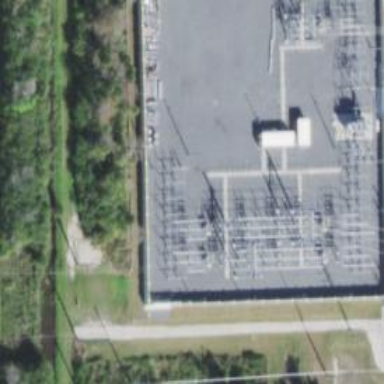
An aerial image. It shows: Switch for power supply.